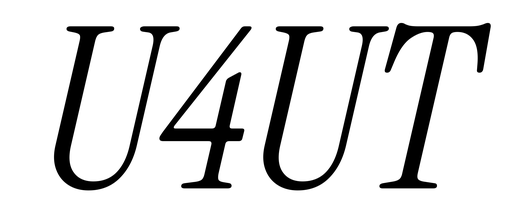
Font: InstrumentSerif-Italic